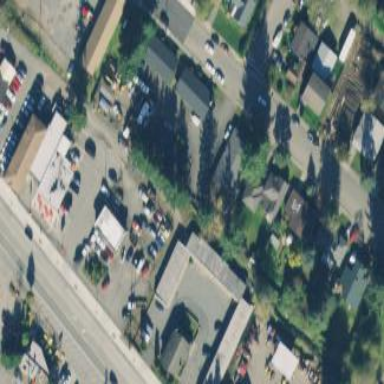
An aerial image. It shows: Motel building.